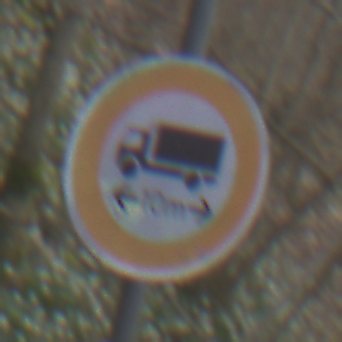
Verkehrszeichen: TatsaechlicheLaenge
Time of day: MorningAfternoon
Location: Outdoor (Nature)
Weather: PartlyCloudy
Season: NotSpecified
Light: Natural